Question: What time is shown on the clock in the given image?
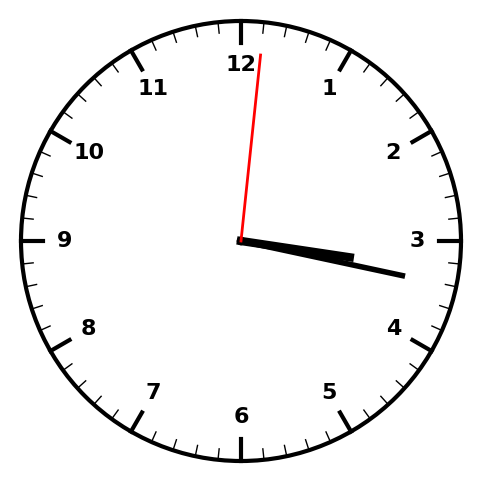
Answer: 03:17:01